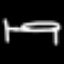
Label: bed